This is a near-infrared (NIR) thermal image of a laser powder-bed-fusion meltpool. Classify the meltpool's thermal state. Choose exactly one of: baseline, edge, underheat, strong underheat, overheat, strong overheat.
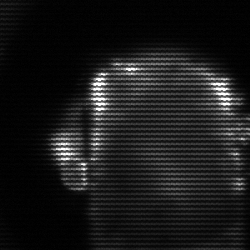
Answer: baseline